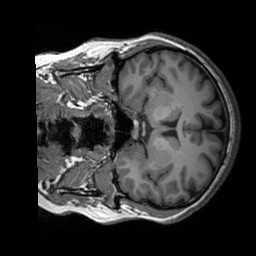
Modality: T1w
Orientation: coronal
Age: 30
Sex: female
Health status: healthy
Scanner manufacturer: siemens
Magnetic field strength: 3 T
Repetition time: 2.3 s
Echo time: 0.00303 s